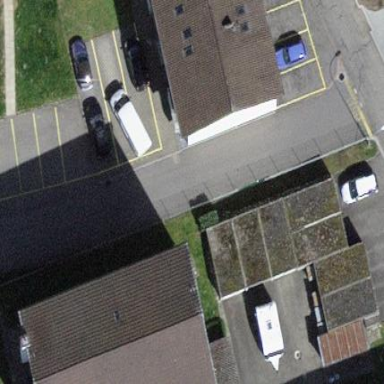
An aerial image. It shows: Garages with flat roofs.